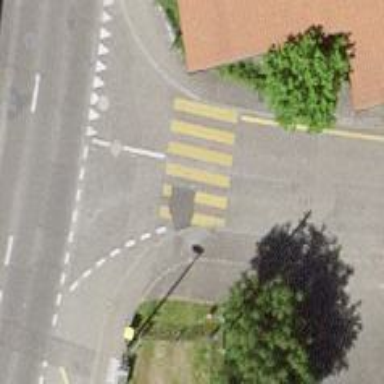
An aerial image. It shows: Uncontrolled zebra crossing on the road.